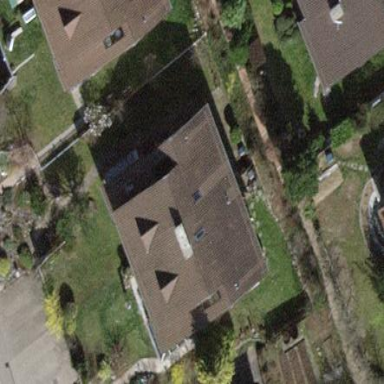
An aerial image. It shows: Building with tile roof.